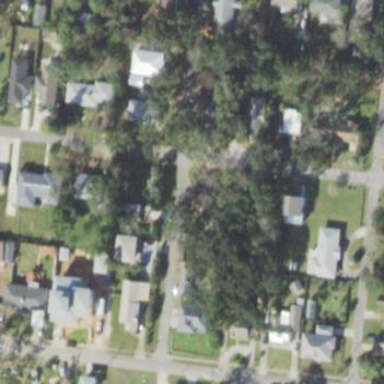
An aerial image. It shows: Residential area composed of single-family homes.